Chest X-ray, PA view. Patient: 74 years old, sex F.
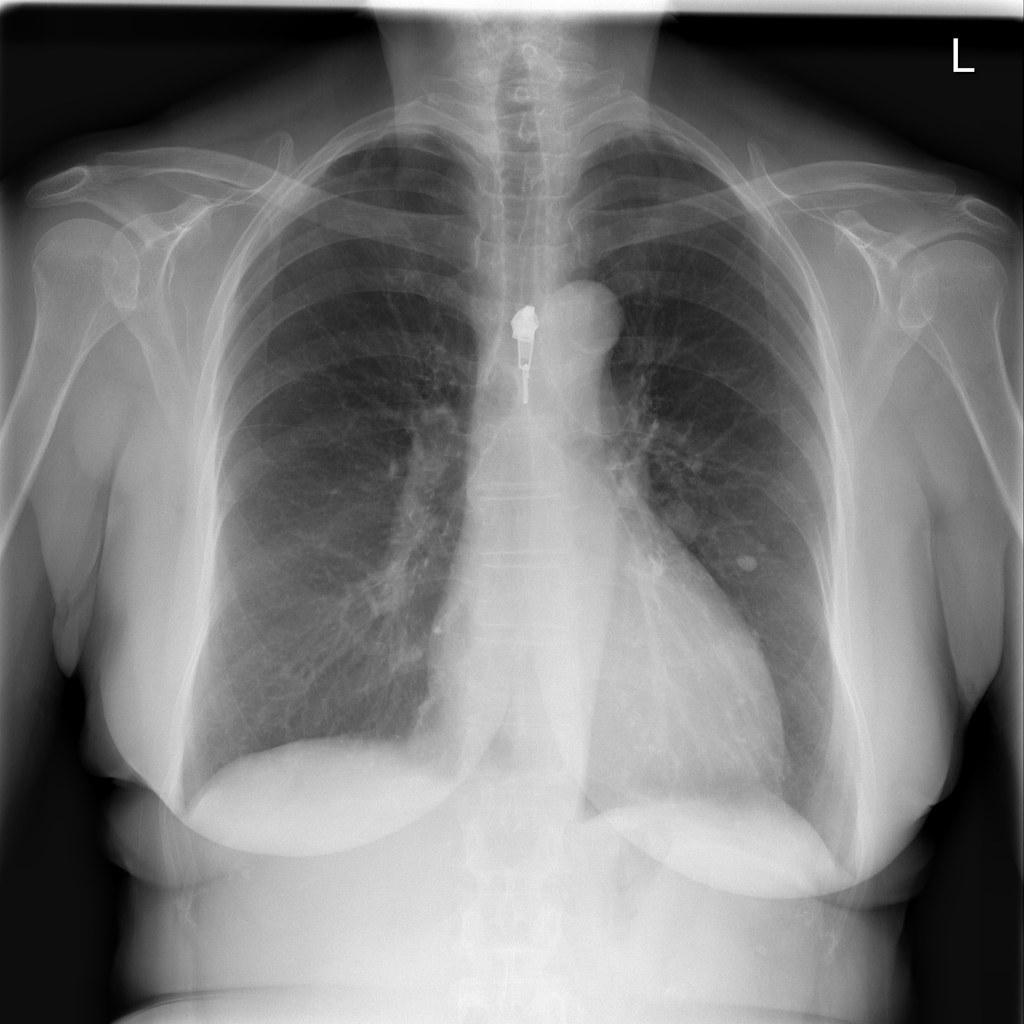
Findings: Mass